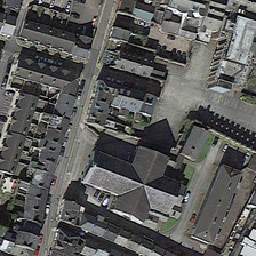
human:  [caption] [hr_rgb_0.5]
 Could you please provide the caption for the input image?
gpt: The church forms a cross on the black block.

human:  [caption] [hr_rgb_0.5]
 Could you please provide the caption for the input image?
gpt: Cross Church is located between the columns of the house and parking lot.

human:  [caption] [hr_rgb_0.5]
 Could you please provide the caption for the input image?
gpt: The Cross Church is against some black blocks.

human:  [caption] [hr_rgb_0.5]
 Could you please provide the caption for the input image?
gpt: A cross shaped church stands between rows of houses and parking lots.

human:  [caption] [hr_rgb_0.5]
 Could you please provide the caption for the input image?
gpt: the church in cross form is above some black blocks.